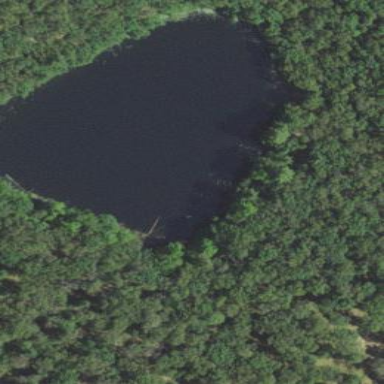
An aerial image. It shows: Serene lake.